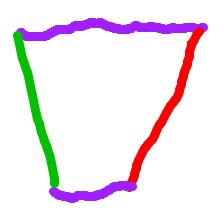
Shape: trapezoid